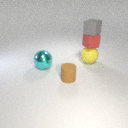
large yellow rubber sphere to the right of large cyan metal sphere